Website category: auto
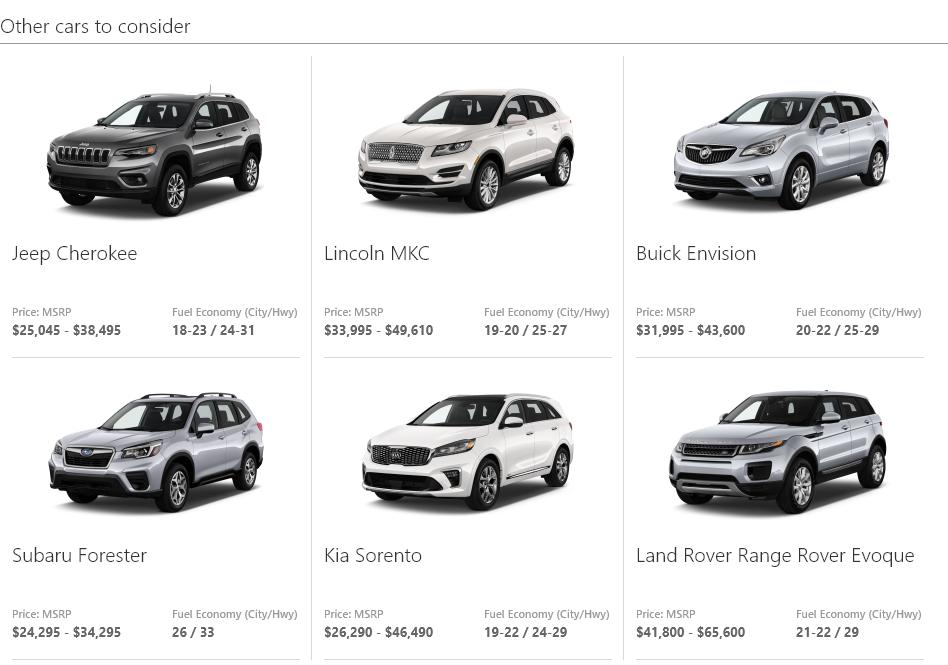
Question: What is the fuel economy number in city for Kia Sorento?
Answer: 19-22

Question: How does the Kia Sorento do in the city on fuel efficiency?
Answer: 19-22

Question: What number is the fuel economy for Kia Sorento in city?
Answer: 19-22

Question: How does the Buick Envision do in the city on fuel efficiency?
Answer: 20-22

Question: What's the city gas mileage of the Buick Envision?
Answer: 20-22

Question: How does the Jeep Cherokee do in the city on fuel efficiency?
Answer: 18-23

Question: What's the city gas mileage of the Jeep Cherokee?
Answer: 18-23

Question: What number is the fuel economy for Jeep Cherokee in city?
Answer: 18-23

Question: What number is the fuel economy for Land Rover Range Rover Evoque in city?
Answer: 21-22

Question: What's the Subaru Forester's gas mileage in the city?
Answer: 26

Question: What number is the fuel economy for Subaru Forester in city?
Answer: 26

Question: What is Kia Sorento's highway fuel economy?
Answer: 24-29

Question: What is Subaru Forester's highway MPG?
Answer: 33

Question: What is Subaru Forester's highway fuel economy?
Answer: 33

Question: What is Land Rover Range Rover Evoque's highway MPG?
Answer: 29

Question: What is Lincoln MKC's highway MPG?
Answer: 25-27

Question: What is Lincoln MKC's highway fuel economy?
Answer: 25-27

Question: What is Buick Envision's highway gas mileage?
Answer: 25-29

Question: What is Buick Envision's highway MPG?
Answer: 25-29

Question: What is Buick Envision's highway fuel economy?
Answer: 25-29

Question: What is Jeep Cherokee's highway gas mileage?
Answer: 24-31

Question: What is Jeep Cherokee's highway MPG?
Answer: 24-31

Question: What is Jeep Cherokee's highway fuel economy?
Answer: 24-31

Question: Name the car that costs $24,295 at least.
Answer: Subaru Forester

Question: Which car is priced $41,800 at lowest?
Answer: Land Rover Range Rover Evoque

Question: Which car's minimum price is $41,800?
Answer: Land Rover Range Rover Evoque

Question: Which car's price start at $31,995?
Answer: Buick Envision

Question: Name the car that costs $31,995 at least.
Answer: Buick Envision

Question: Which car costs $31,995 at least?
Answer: Buick Envision

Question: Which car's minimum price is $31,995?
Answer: Buick Envision

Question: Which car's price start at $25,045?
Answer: Jeep Cherokee

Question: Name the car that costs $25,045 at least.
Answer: Jeep Cherokee

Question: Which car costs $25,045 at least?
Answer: Jeep Cherokee

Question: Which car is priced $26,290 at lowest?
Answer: Kia Sorento

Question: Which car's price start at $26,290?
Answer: Kia Sorento

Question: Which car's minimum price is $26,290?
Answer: Kia Sorento

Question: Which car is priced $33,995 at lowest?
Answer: Lincoln MKC

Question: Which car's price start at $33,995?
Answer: Lincoln MKC

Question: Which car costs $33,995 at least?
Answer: Lincoln MKC

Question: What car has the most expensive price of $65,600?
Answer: Land Rover Range Rover Evoque

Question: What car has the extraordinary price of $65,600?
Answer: Land Rover Range Rover Evoque

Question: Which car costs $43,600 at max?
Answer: Buick Envision

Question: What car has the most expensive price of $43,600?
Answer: Buick Envision

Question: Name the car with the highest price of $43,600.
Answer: Buick Envision

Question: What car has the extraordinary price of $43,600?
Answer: Buick Envision

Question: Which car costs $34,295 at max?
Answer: Subaru Forester

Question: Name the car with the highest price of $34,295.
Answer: Subaru Forester

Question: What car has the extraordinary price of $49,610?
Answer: Lincoln MKC

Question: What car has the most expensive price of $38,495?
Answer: Jeep Cherokee

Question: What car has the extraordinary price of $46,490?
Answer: Kia Sorento

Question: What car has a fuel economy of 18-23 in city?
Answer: Jeep Cherokee

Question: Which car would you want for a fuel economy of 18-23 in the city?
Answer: Jeep Cherokee

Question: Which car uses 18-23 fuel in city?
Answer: Jeep Cherokee

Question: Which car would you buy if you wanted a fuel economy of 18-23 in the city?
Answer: Jeep Cherokee

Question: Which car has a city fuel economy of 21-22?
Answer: Land Rover Range Rover Evoque

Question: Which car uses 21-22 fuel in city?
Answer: Land Rover Range Rover Evoque

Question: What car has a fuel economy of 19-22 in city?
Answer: Kia Sorento

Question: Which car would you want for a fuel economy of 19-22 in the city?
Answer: Kia Sorento

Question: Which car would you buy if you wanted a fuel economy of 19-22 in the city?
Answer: Kia Sorento

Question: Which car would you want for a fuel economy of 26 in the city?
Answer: Subaru Forester

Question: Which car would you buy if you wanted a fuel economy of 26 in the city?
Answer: Subaru Forester

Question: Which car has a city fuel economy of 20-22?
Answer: Buick Envision

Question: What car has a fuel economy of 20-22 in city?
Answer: Buick Envision

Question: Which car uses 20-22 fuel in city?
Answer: Buick Envision